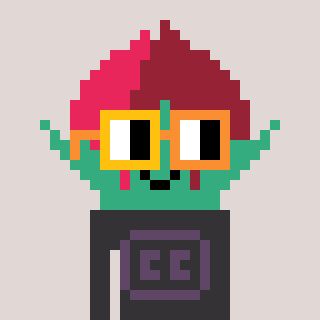
a pixel art character with square yellow and orange glasses, a rosebud-shaped head and a grayscale-colored body on a warm background